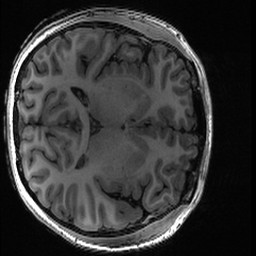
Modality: T1w
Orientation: axial